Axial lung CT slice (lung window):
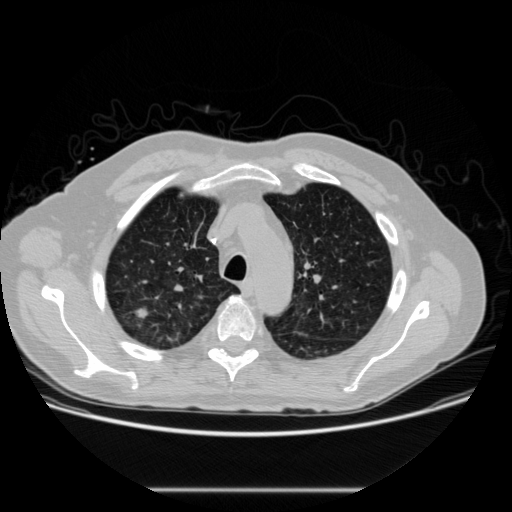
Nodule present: yes
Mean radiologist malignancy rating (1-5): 3.75